Field crop: maize
Growth stage: 2
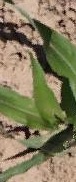
Species: maize